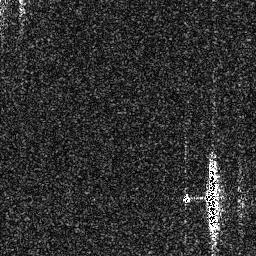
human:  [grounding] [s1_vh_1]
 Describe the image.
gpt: In the satellite image, there is  <ref>1 large ship </ref> <box>[[78, 60, 86, 94, 0]]</box> located at bottom right.